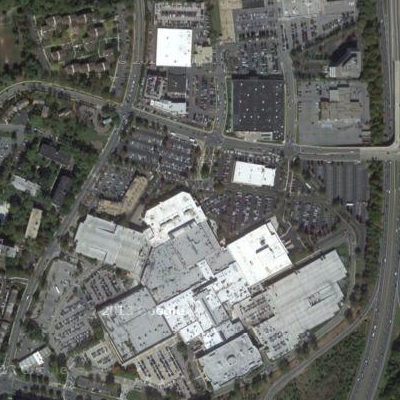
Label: Parking